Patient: sex F, age 71
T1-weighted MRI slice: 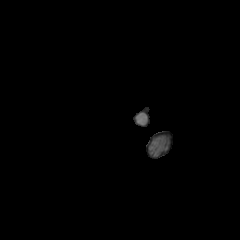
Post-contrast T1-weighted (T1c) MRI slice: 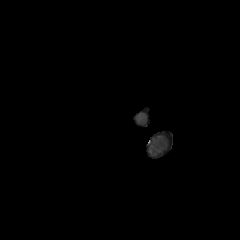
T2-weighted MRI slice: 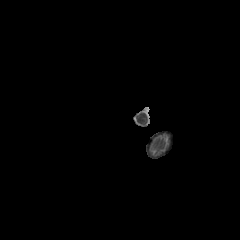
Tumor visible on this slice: no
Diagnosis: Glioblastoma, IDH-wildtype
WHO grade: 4